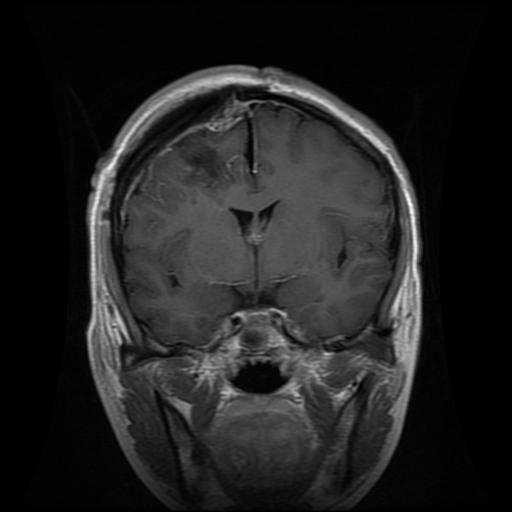
Label: glioma